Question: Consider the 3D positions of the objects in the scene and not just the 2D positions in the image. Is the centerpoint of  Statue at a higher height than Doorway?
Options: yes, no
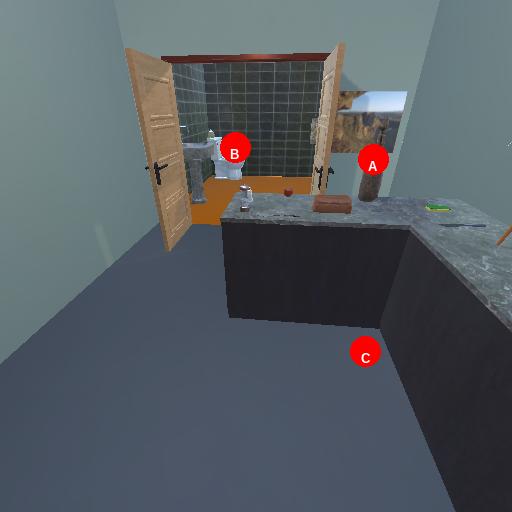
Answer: yes